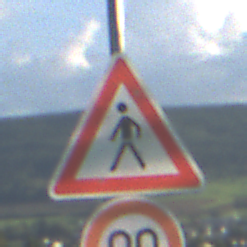
Verkehrszeichen: FussgaengerRechts
Zusatzzeichen unten: Geschwindigkeit90
Umgebung: Outdoor, Nature
Tageszeit: MorningAfternoon
Wetter: PartlyCloudy
Licht: Natural
Jahreszeit: NotSpecified
Kontrast: HighContrast